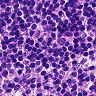
Metastatic tissue present: no